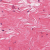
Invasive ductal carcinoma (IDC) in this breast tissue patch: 0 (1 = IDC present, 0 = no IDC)